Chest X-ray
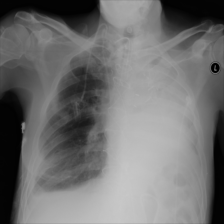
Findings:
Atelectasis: negative
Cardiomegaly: negative
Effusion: positive
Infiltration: negative
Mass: negative
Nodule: negative
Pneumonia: negative
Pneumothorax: negative
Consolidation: negative
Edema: negative
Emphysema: negative
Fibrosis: negative
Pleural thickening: negative
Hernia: negative